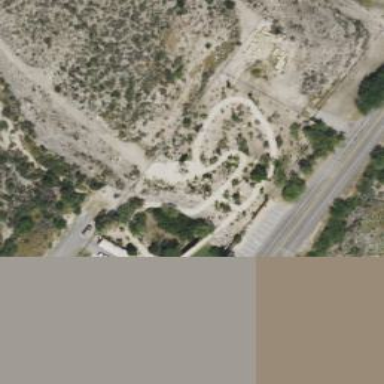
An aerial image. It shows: Rest area along the road with picnic tables.